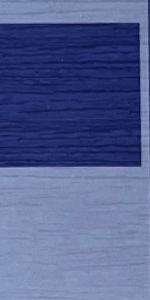
Label: Empty